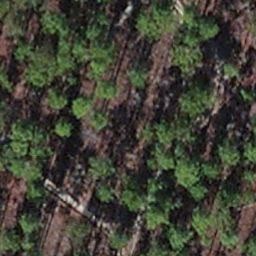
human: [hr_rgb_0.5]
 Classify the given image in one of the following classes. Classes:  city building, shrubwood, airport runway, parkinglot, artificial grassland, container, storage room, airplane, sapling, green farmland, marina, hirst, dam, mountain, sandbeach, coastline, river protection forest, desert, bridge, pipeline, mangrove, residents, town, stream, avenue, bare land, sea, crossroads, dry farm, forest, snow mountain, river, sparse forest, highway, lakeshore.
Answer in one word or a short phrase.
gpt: sapling